Question: Good day
I am trying to query the names of employees who work on every project.
My code is as follows:
'''
SELECT CONCAT (fname,' ', minit,'. ' , lname) AS NAME
FROM employee a, works_on b, project c
WHERE pno IN (Select pnumber //WHAT COULD I SUBSTITUTE W/ IN
FROM projet)
AND a.ssn = b.essn
AND b.pno = c.pnumber
'''
The problem with IN is that it is that the values inside are like evaluated as 'OR'... what is the equivalent of IN that makes the value of my subquery evaluated like 'AND'
Thank you in advance.
EDIT:
As reqeusted..

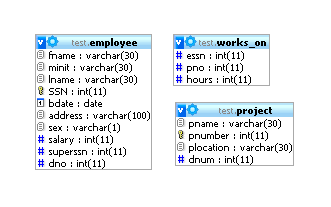
Answer: '''
SELECT *
FROM employee e
WHERE NOT EXISTS
(
SELECT NULL
FROM employee ei
CROSS JOIN
project p
LEFT JOIN
works_on wo
ON wo.pno = p.pnumber
AND wo.essn = ei.ssn
WHERE ei.ssn = e.ssn
)
'''